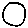
Label: circle